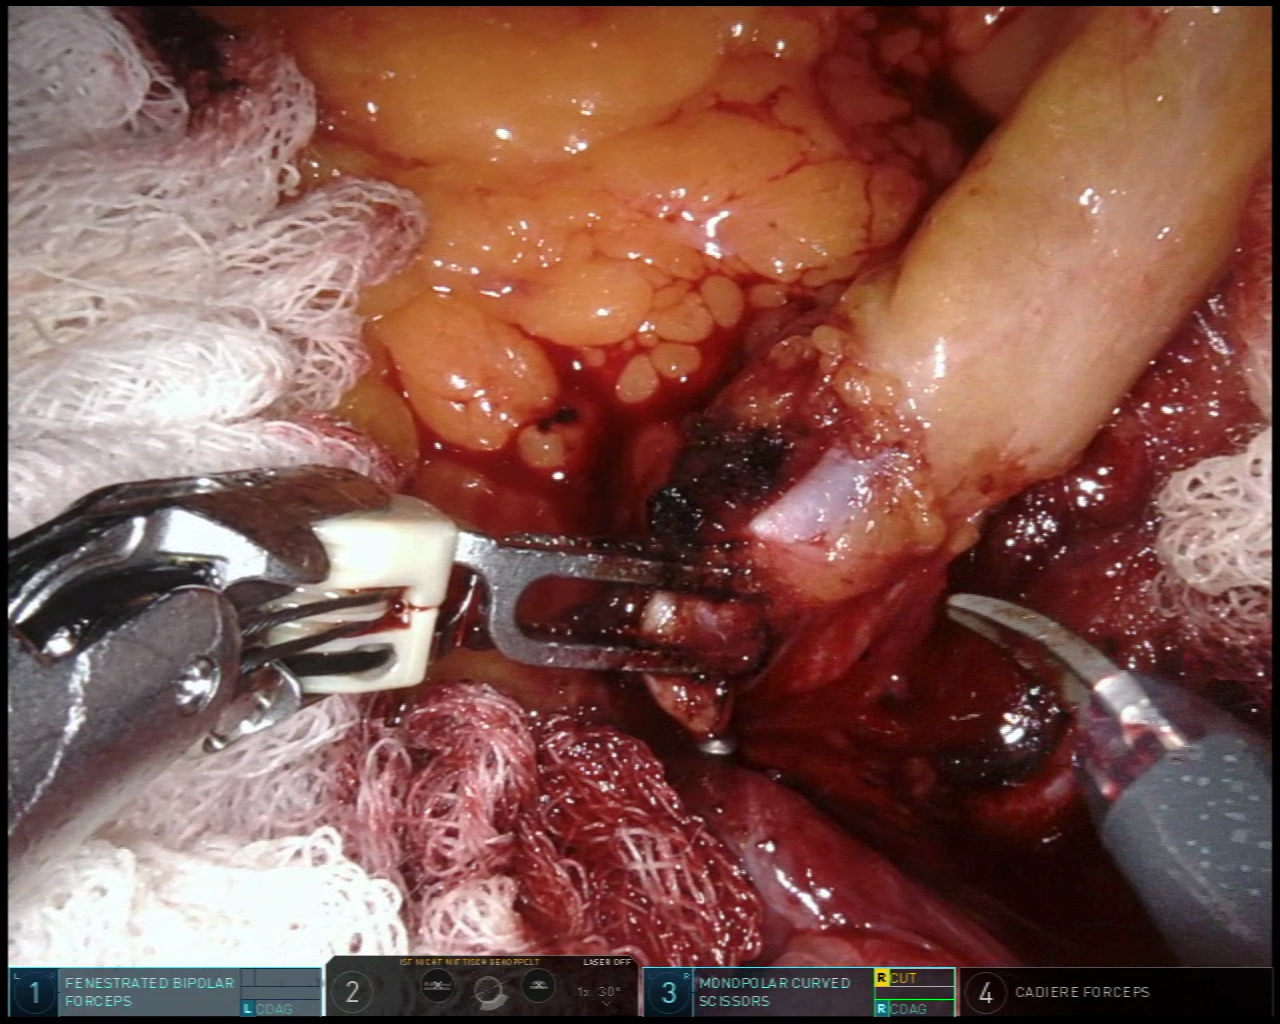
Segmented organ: intestinal_veins
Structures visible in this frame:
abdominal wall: no
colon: no
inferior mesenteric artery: no
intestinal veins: yes
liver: no
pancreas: no
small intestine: no
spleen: no
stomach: no
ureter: no
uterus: no
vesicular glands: no